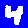
Digit: 4